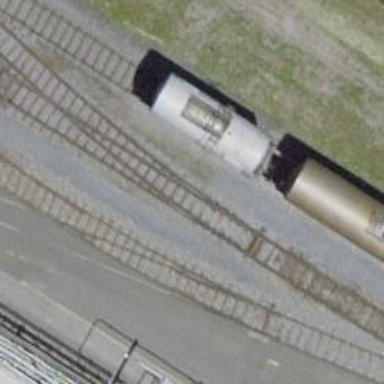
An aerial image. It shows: Single-track spur railway line.